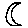
Label: moon